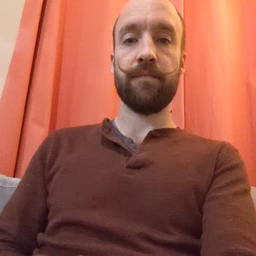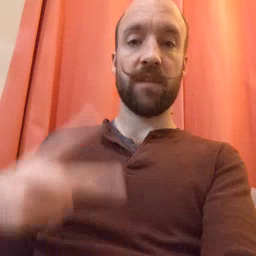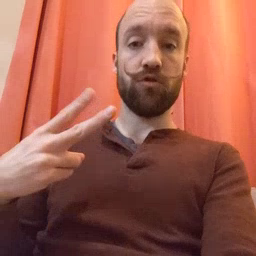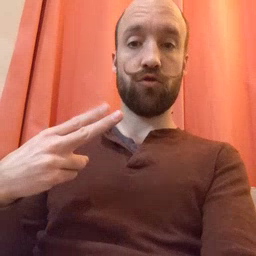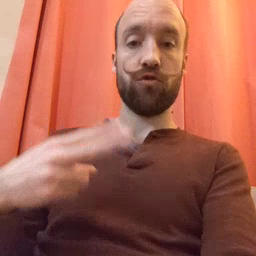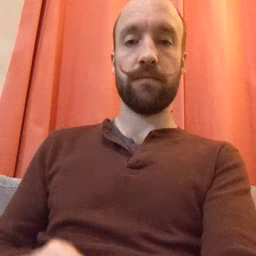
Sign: scissors